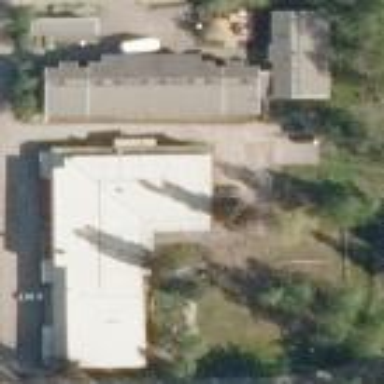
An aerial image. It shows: Community centre.